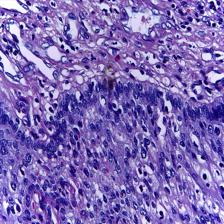
Diagnosis: Normal